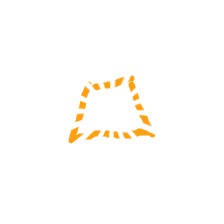
Shape: trapezoid